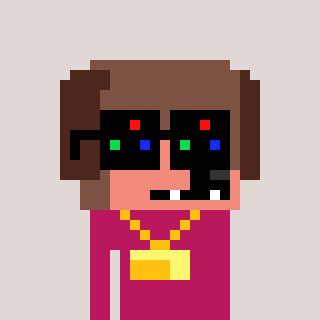
a pixel art character with square black sunglasses, a dog-shaped head and a darkpink-colored body on a warm background